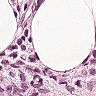
Metastatic tissue present: yes